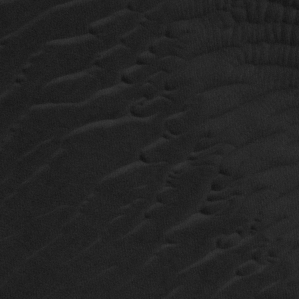
Label: non_frost